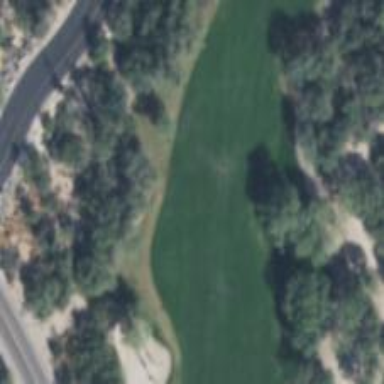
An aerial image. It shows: View of golf hole.